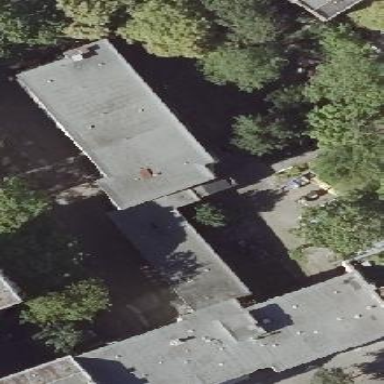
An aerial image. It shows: Dormitory building.